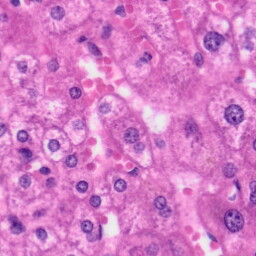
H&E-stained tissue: Liver